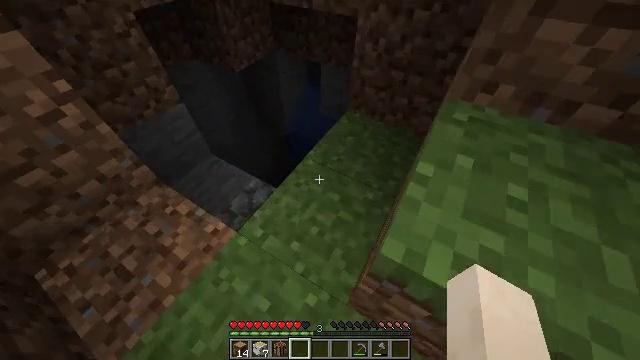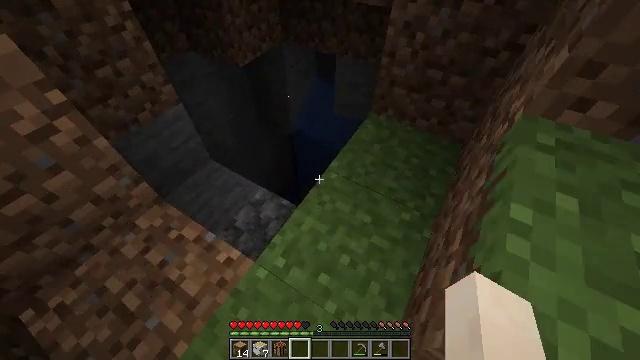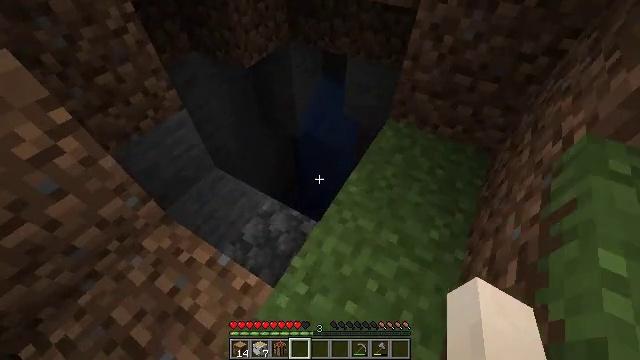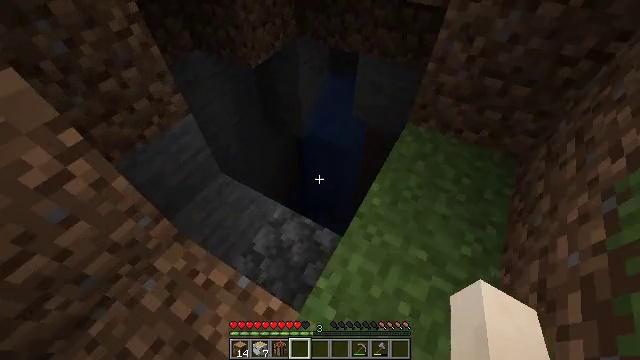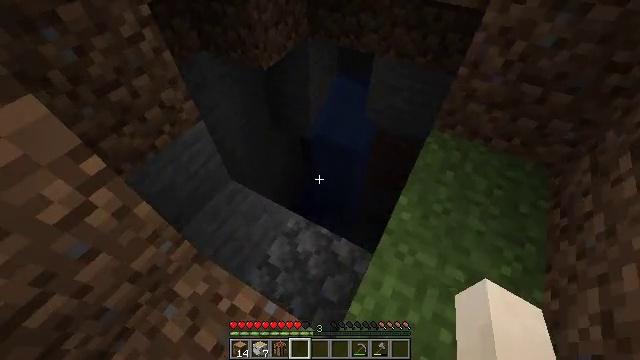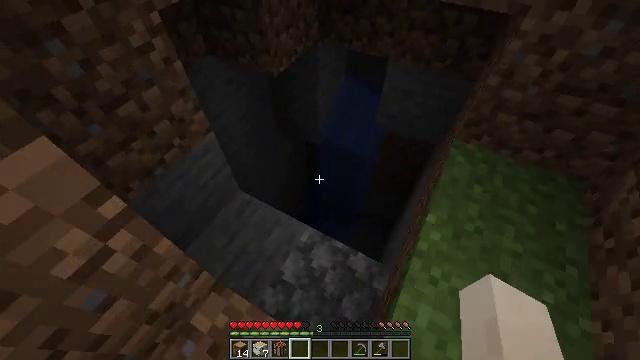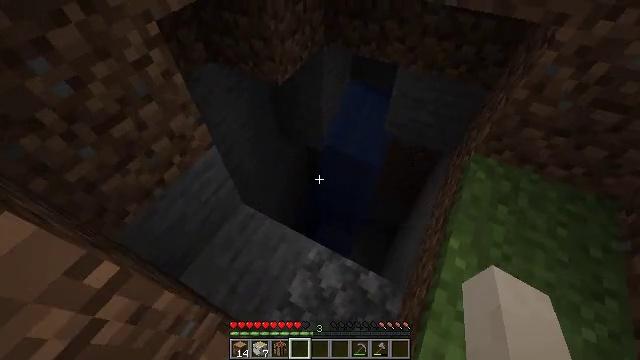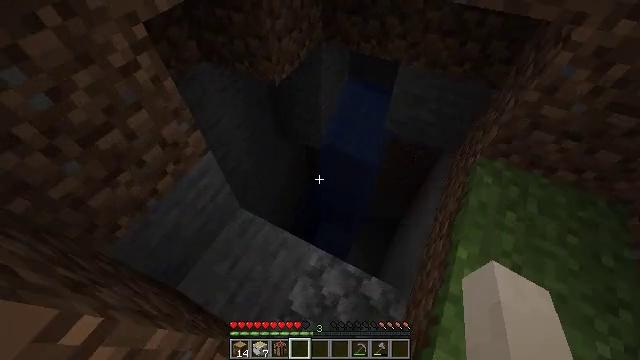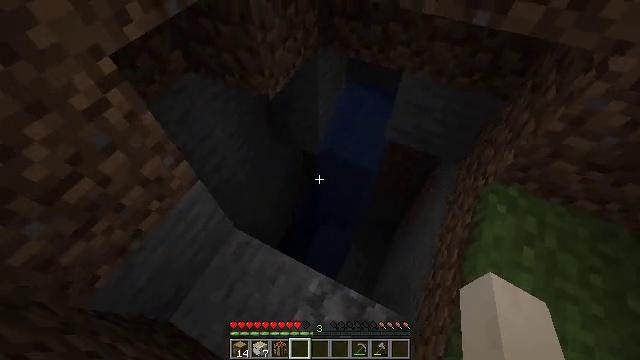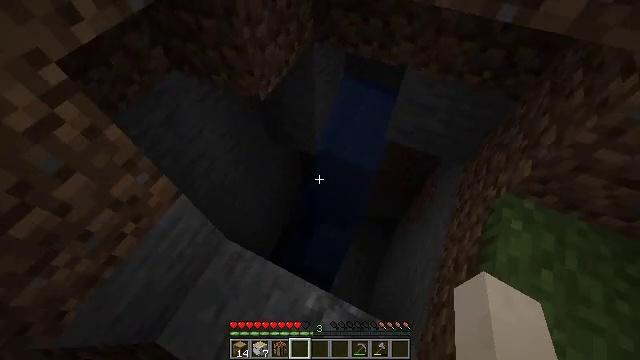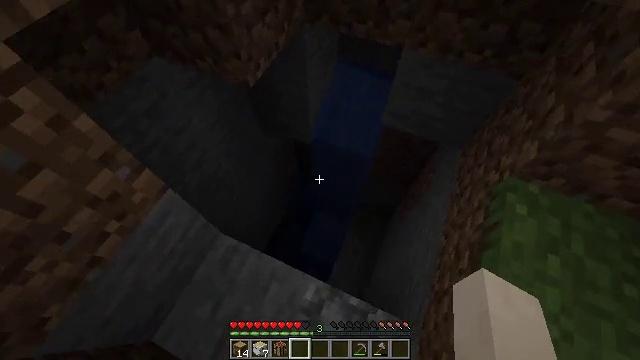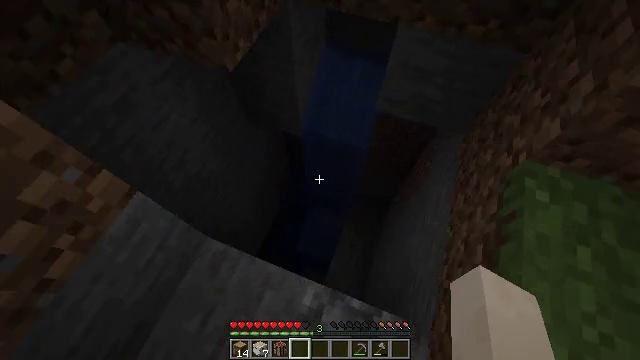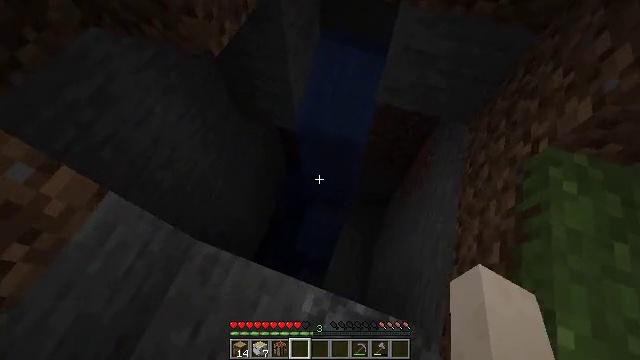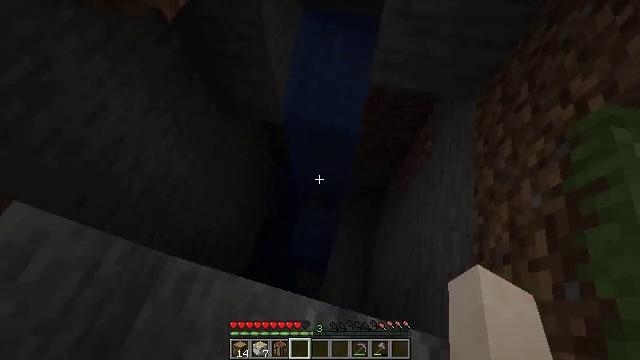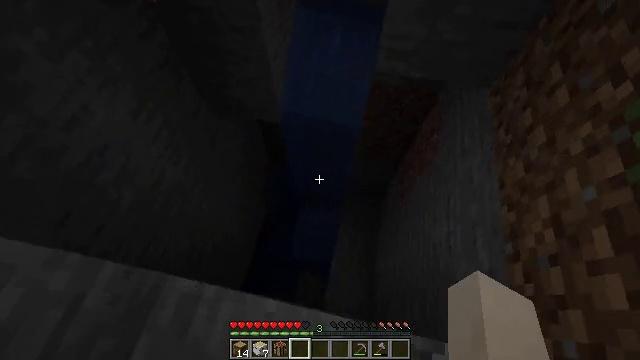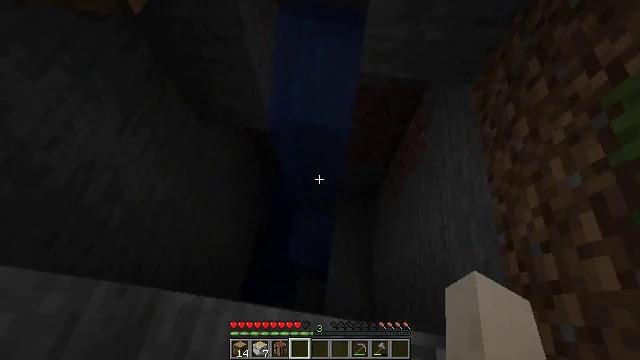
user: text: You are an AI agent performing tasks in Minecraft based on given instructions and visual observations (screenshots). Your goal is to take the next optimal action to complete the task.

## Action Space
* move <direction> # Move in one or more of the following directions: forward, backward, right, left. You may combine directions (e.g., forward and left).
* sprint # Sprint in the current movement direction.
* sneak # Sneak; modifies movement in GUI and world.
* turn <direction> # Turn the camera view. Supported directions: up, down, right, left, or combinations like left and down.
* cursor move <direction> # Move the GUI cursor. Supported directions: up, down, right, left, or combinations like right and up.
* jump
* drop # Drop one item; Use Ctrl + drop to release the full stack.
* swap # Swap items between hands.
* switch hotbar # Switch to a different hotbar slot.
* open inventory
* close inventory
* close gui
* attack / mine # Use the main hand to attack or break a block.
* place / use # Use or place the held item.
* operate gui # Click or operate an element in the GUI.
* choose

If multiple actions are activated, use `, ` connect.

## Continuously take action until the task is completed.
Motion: motion action
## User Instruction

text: craft item air
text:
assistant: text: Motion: move forward and move left
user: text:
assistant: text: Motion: move forward and move left
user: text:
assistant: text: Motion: move forward and move left
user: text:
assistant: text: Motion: move forward and move left
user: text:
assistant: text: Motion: move forward
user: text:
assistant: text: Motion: move forward
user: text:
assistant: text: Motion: move forward, turn down
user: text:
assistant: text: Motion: move forward, turn right and down
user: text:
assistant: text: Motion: move forward, turn down
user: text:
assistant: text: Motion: turn right and down
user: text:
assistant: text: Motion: turn right and down
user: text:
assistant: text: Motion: turn right
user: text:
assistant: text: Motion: move left, turn right
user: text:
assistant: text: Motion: move back and move left, turn right
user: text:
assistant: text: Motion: move back and move left, turn right
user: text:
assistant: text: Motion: move back and move left, turn right and up
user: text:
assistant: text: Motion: move back, turn right and up
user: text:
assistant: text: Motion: no_op
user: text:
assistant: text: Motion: no_op
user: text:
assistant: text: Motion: no_op
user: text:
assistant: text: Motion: move forward
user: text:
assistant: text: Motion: move forward
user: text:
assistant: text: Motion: move forward
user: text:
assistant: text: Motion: move forward
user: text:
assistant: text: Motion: move forward
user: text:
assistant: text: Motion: move forward
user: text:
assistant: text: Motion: move forward
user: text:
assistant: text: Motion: move forward
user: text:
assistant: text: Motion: move forward
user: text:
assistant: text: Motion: move forward